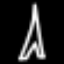
Label: The Eiffel Tower